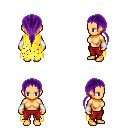
a pixel art fantasy rpg character, female body template, human, tanned skin, yellow tattered cape, red pants, purple ponytail hairstyle, white cloth bracers, four views (front, back, left, right), 2x2 character sprite sheet, small pixel art, hard edges, no anti-aliasing